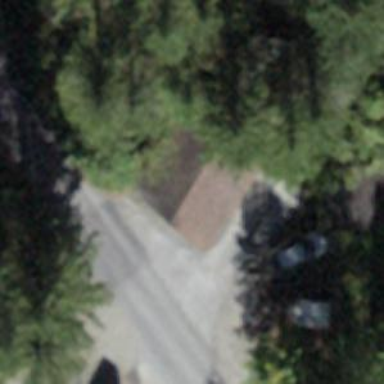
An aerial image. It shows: Garage.